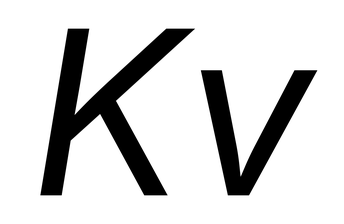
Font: Inter-Italic_Italic